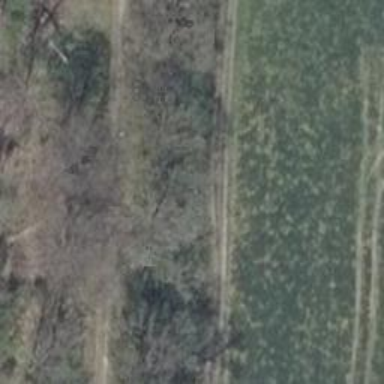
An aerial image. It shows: Bridleway with dirt surface.